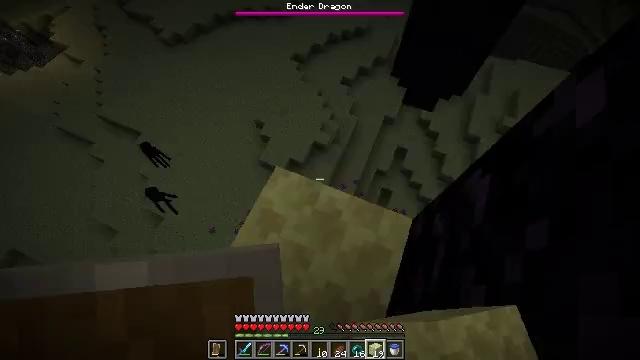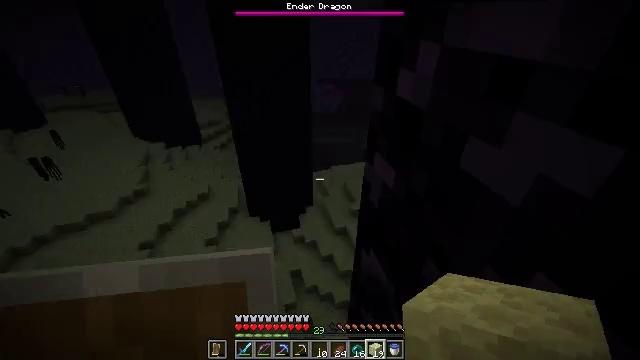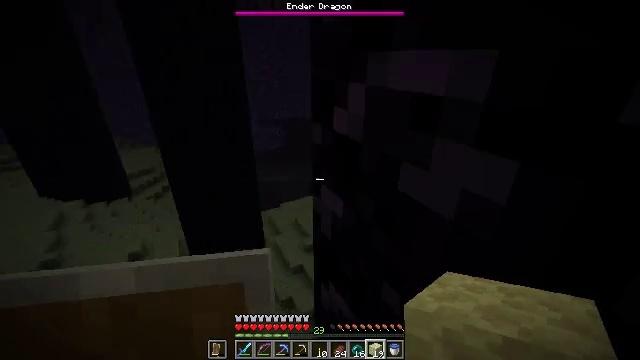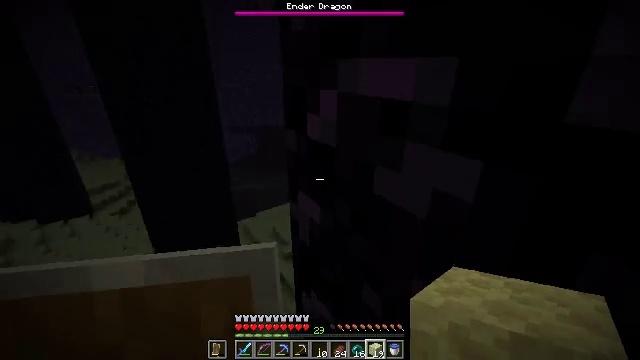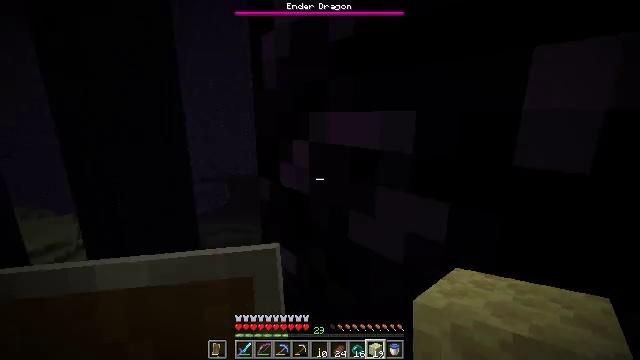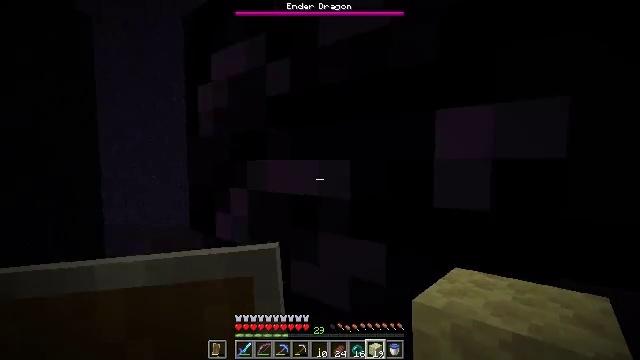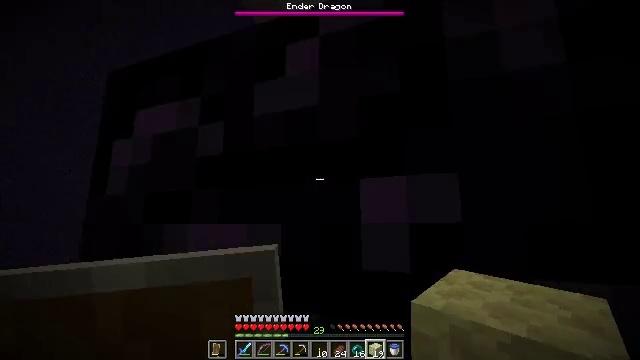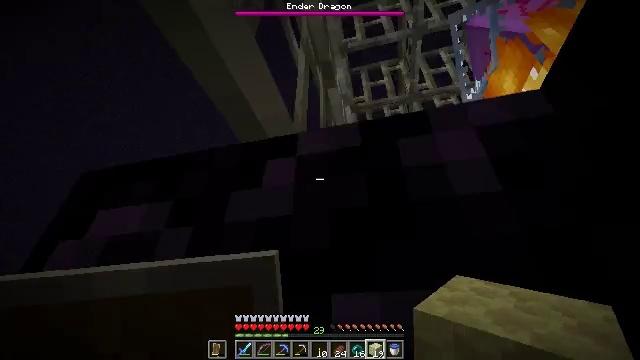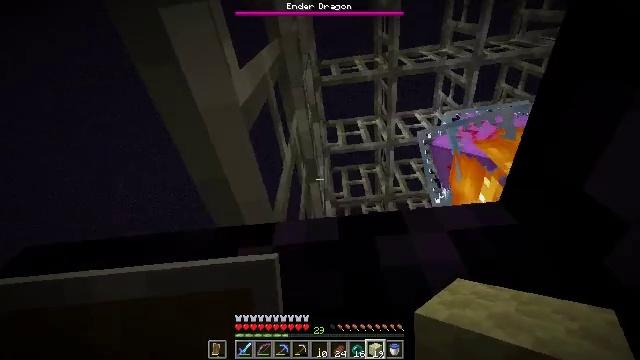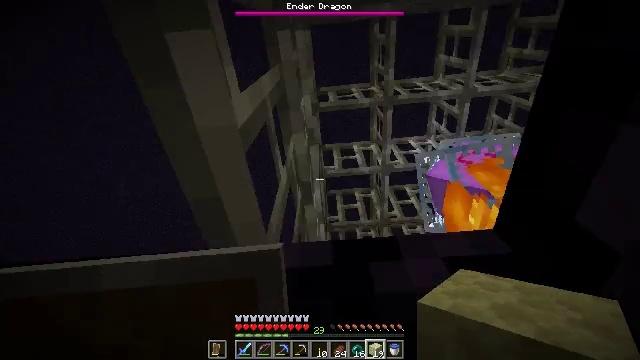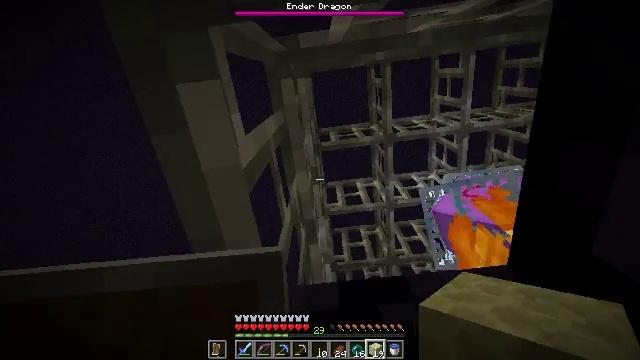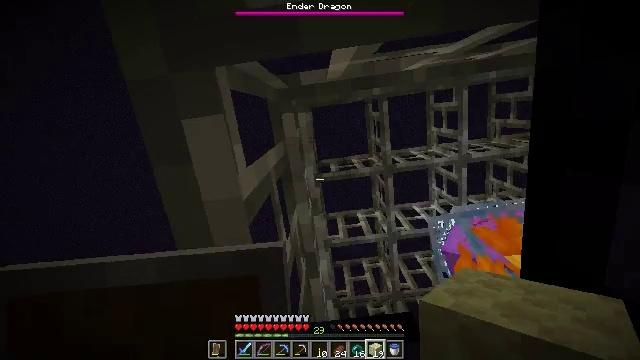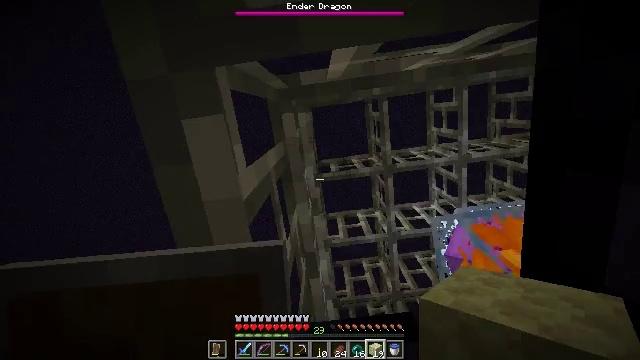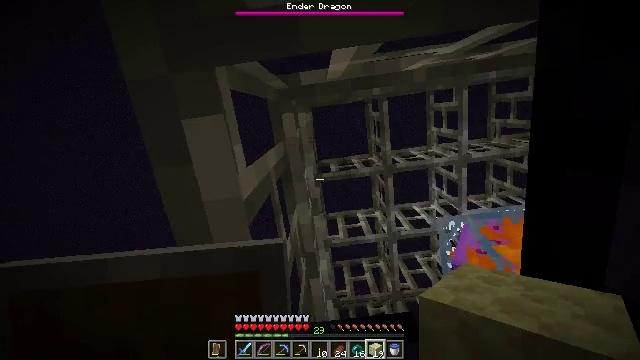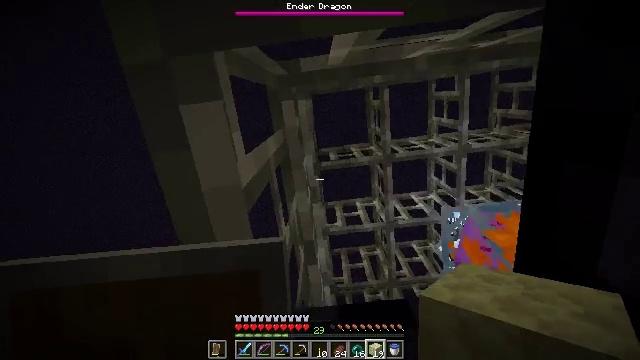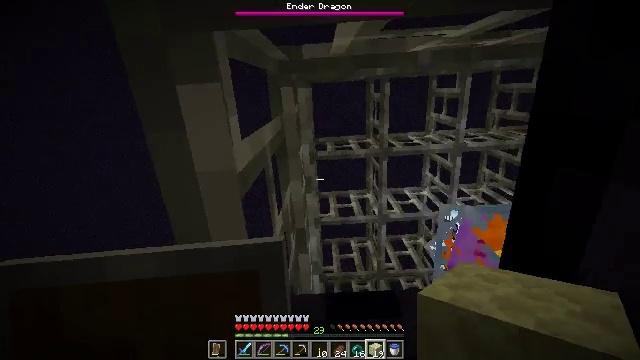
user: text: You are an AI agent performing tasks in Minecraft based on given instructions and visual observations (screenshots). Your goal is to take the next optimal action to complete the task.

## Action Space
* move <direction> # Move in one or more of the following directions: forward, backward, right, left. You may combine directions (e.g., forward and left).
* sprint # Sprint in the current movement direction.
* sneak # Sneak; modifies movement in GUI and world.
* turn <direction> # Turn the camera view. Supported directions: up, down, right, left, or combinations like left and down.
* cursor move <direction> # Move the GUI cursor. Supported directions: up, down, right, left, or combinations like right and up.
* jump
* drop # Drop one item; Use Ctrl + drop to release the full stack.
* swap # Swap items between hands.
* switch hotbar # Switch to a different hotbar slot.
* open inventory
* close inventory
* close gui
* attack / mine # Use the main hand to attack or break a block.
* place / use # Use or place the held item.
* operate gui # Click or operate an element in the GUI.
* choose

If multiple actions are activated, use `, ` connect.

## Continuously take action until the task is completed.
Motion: motion action
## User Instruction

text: Collect iron bars by breaking them.
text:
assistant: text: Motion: turn right and up
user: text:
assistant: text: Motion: turn right and up
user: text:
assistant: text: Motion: turn right and up
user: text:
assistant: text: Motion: turn right and up
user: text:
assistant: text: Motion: turn right and up
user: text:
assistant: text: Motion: turn right and up
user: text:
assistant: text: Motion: turn right and up
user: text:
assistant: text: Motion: turn right and up
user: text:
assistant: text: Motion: turn right and up
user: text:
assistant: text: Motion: turn left and up
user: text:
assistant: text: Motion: turn up
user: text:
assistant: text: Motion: no_op
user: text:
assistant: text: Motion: no_op
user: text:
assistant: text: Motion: turn down
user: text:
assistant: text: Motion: turn right and down
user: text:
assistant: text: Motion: turn right and down
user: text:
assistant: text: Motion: turn right and down
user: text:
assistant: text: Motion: no_op
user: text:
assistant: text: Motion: turn left and up
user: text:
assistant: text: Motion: turn left and up
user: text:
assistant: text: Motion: turn left and up
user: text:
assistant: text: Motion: turn left and up
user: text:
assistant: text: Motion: turn left and up, switch to hotbar 4
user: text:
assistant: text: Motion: turn left and up, switch to hotbar 4
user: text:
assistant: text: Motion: turn left and up, switch to hotbar 4
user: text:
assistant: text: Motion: turn left and up
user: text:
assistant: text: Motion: turn left and up
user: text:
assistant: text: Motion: turn left
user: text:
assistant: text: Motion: attack / mine
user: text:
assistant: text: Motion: attack / mine